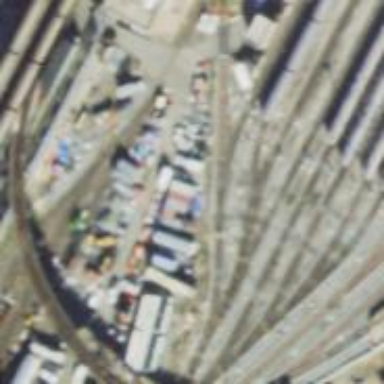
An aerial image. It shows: Electrified rail service yard.